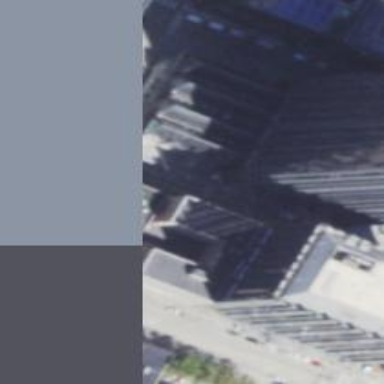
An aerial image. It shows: Building.